Question: One of the stranger occurrences I've come across, I have a set of repeatbuttons that use a certain image as a background. Despite the buttons being identical, one is displayed differently. Fully reproducible sample below, along with a number of variations each with different results.
Link to icons:
<URL>
<URL>
'''
<Grid Margin="0,0,0,0" >
<StackPanel Orientation="Horizontal" Height="32">
<StackPanel.Resources>
<ImageBrush x:Key="plusImage" ImageSource="/Resources/plus.png" />
<ImageBrush x:Key="minusImage" ImageSource="/Resources/minus.png" />
</StackPanel.Resources>
<RepeatButton Width="20"
Height="20"
Background="{Binding Source={StaticResource minusImage}}"/>
<TextBlock Margin="5,0,5,0"
VerticalAlignment="Top"
FontWeight="Bold"
Text="X" />
<RepeatButton Width="20"
Height="20"
Background="{Binding Source={StaticResource plusImage}}"/>
<Separator Margin="5,0,5,0" Style="{StaticResource {x:Static ToolBar.SeparatorStyleKey}}" />
<RepeatButton Width="20"
Height="20"
Background="{Binding Source={StaticResource minusImage}}"/>
<TextBlock Margin="5,0,5,0"
VerticalAlignment="Top"
FontWeight="Bold"
Text="Y" />
<RepeatButton Width="20"
Height="20"
Background="{Binding Source={StaticResource plusImage}}"/>
<Separator Margin="5,0,5,0" Style="{StaticResource {x:Static ToolBar.SeparatorStyleKey}}" />
<RepeatButton Width="20"
Height="20"
Background="{Binding Source={StaticResource minusImage}}"/>
<TextBlock Margin="5,0,5,0"
VerticalAlignment="Top"
FontWeight="Bold"
Text="Z" />
<RepeatButton Width="20"
Height="20"
Background="{Binding Source={StaticResource plusImage}}"/>
</StackPanel>
</Grid>
'''

I'm creating a control to control the x, y, z positions of a point. As you can see in the image above, only one of the plus icons appears to be stretched.
Variations:
- -
What would cause an imagebrush to stretch an image like this?
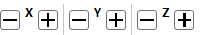
Answer: You could set the 'UseLayoutRounding' property on the RepeatButtons:
'''
<RepeatButton Width="20" Height="20" UseLayoutRounding="True"
Background="{Binding Source={StaticResource plusImage}}"/>
'''